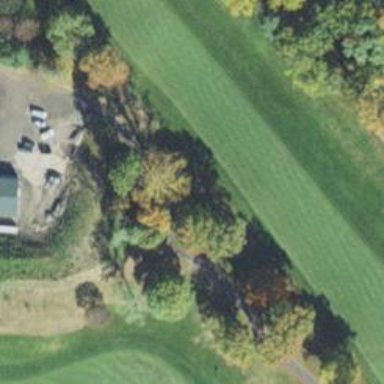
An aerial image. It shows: Path for both road and golf.